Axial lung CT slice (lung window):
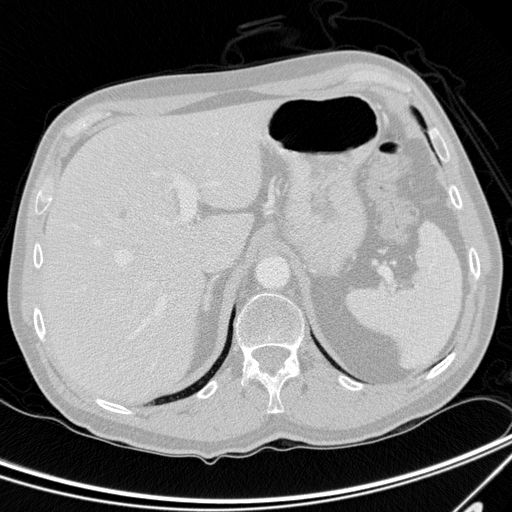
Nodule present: no